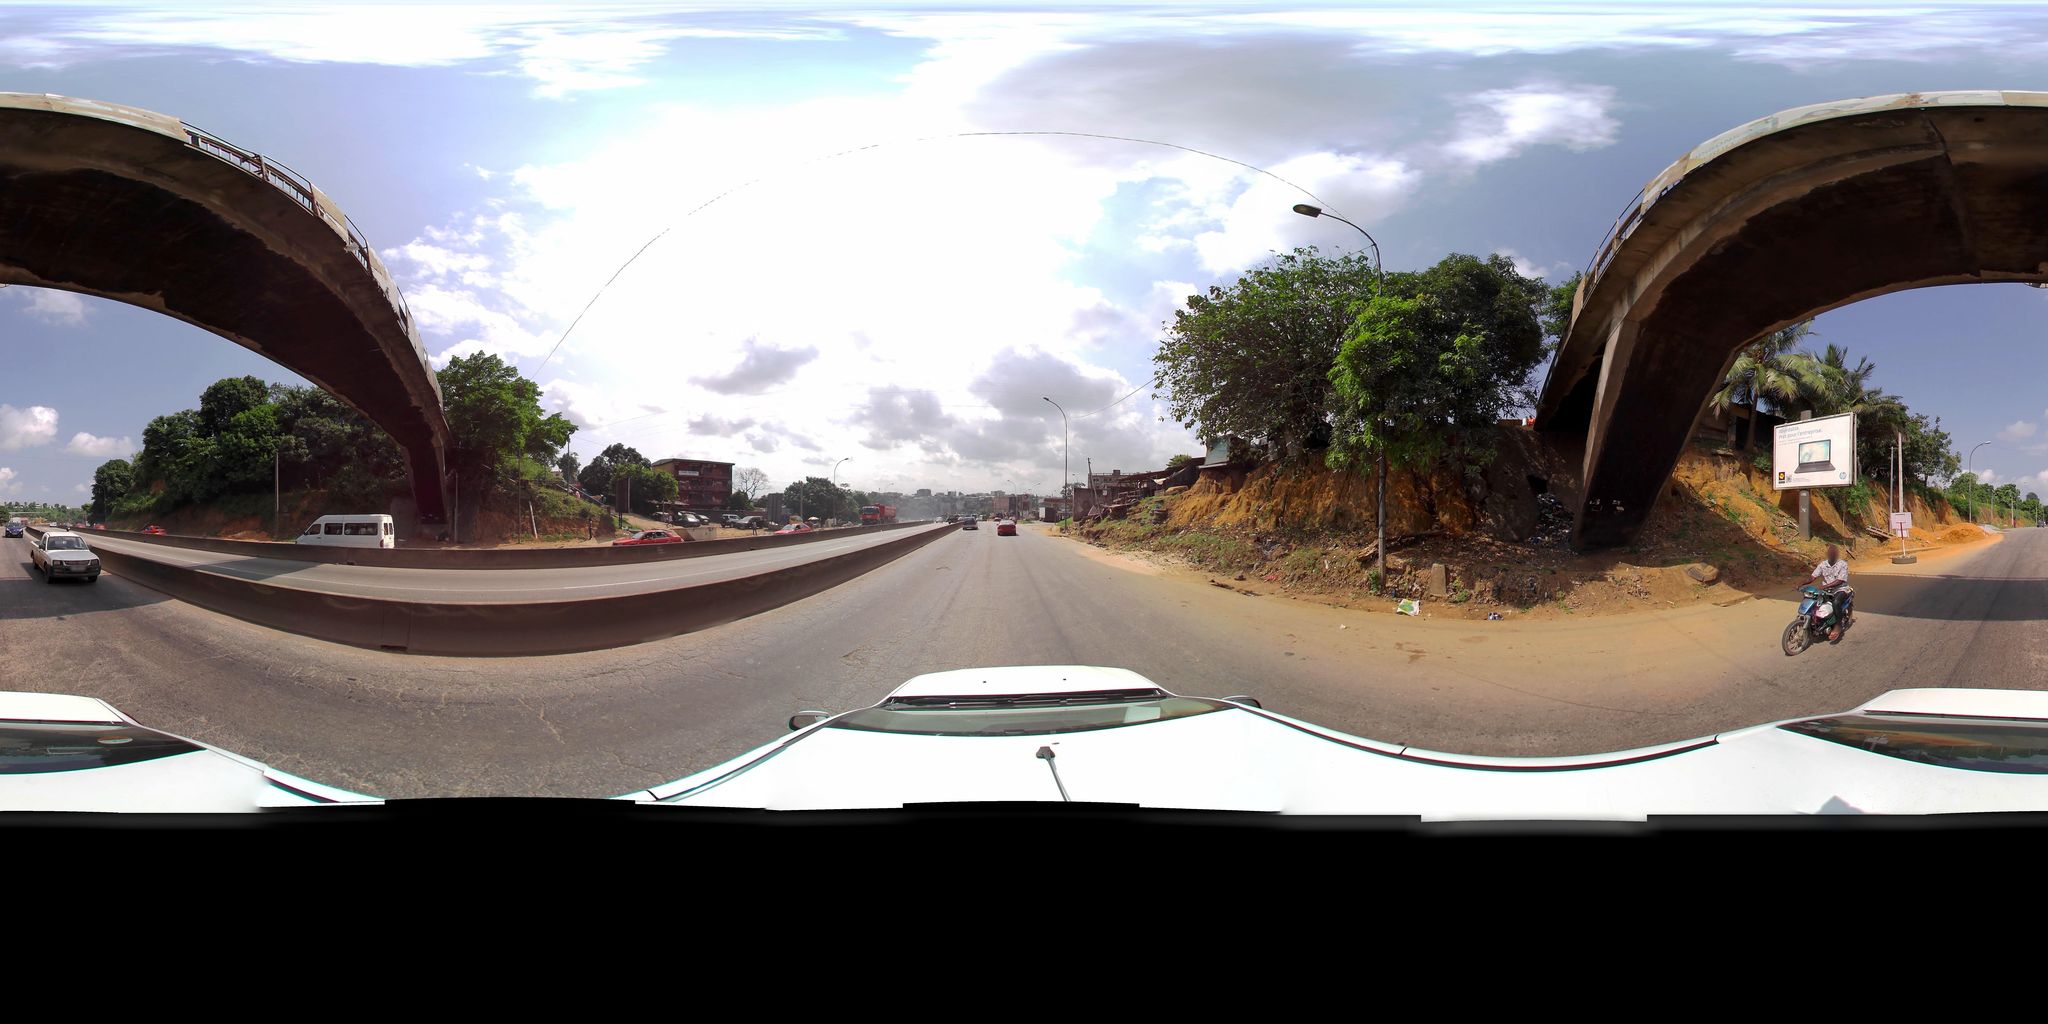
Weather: clear
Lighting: day
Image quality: slightly poor
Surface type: driving surface
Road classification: path, footway, steps
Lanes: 2.0
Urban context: urban centre
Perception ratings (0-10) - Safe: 0.38, Lively: 2.41, Beautiful: 6.6, Boring: 3.87, Depressing: 2.61, Wealthy: 2.22